Aerial crown-view tile of a tropical tree (Barro Colorado Island, Panama), acquired 20250915:
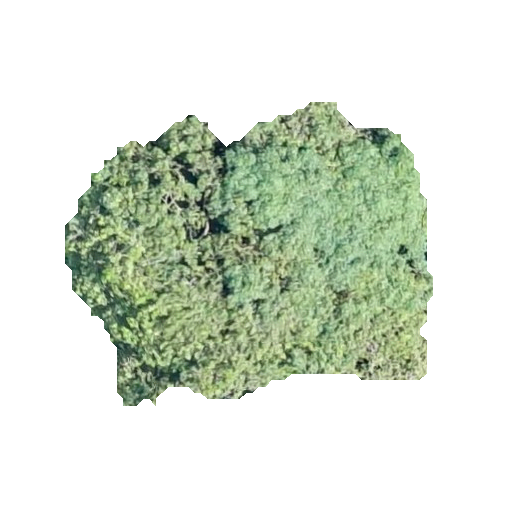
Species: Lonchocarpus heptaphyllus
GBIF accepted scientific name: Lonchocarpus heptaphyllus
Crown area: 121.885 m²